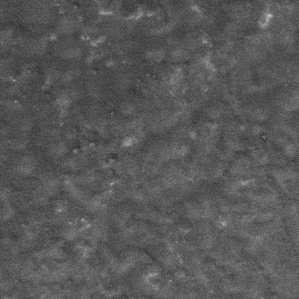
Label: frost